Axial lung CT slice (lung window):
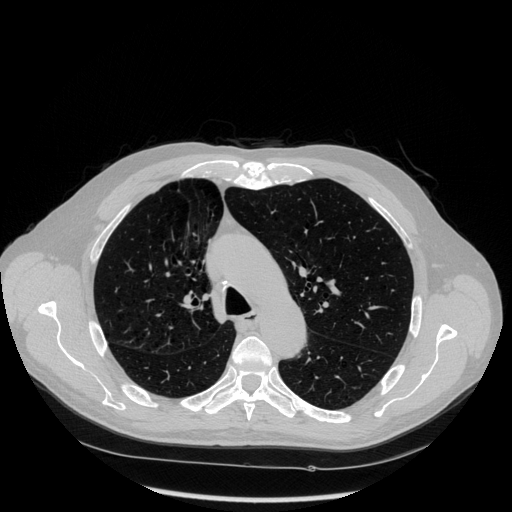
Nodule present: no